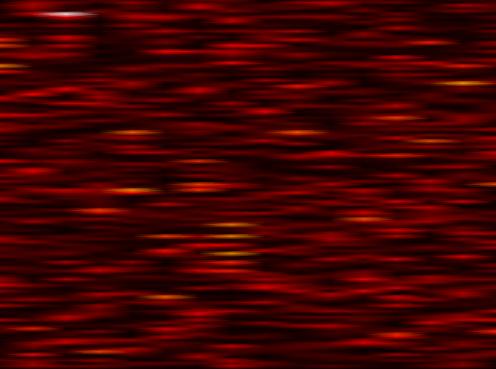
Label: FBMC